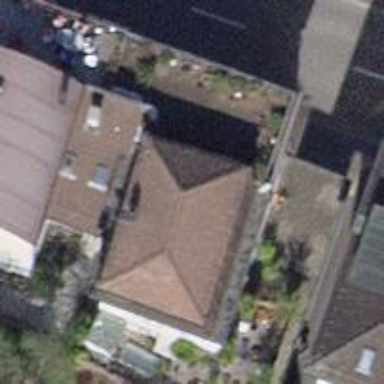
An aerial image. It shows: Veterinary facility.